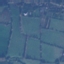
Land use / land cover: Pasture